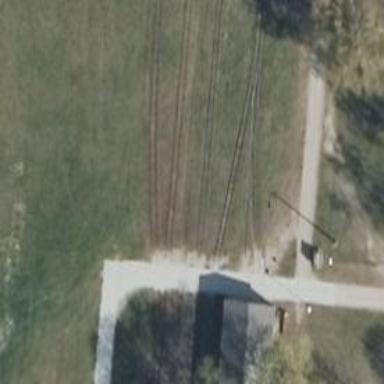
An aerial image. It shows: Preserved narrow gauge railway.